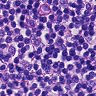
Metastatic tissue present: no